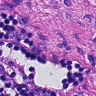
Metastatic tissue present: yes